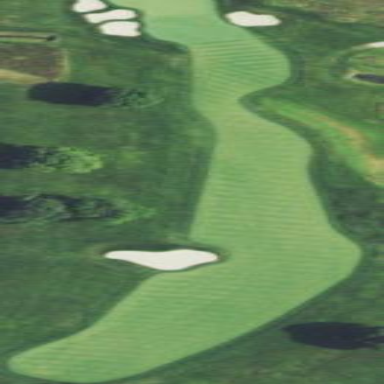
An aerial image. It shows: Grassy area designated as golf fairway.